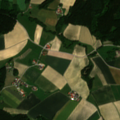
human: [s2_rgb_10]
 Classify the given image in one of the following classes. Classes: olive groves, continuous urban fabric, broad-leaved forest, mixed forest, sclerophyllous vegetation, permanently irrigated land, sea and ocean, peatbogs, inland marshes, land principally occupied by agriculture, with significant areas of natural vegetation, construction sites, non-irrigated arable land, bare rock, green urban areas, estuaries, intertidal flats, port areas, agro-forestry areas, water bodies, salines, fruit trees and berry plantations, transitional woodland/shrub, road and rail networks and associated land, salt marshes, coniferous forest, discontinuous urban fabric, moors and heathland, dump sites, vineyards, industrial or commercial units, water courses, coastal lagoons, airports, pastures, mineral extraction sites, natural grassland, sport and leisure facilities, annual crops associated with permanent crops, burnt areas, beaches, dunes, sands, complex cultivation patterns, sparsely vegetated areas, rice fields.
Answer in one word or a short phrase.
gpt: non-irrigated arable land, pastures, coniferous forest, mixed forest